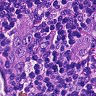
Metastatic tissue present: yes